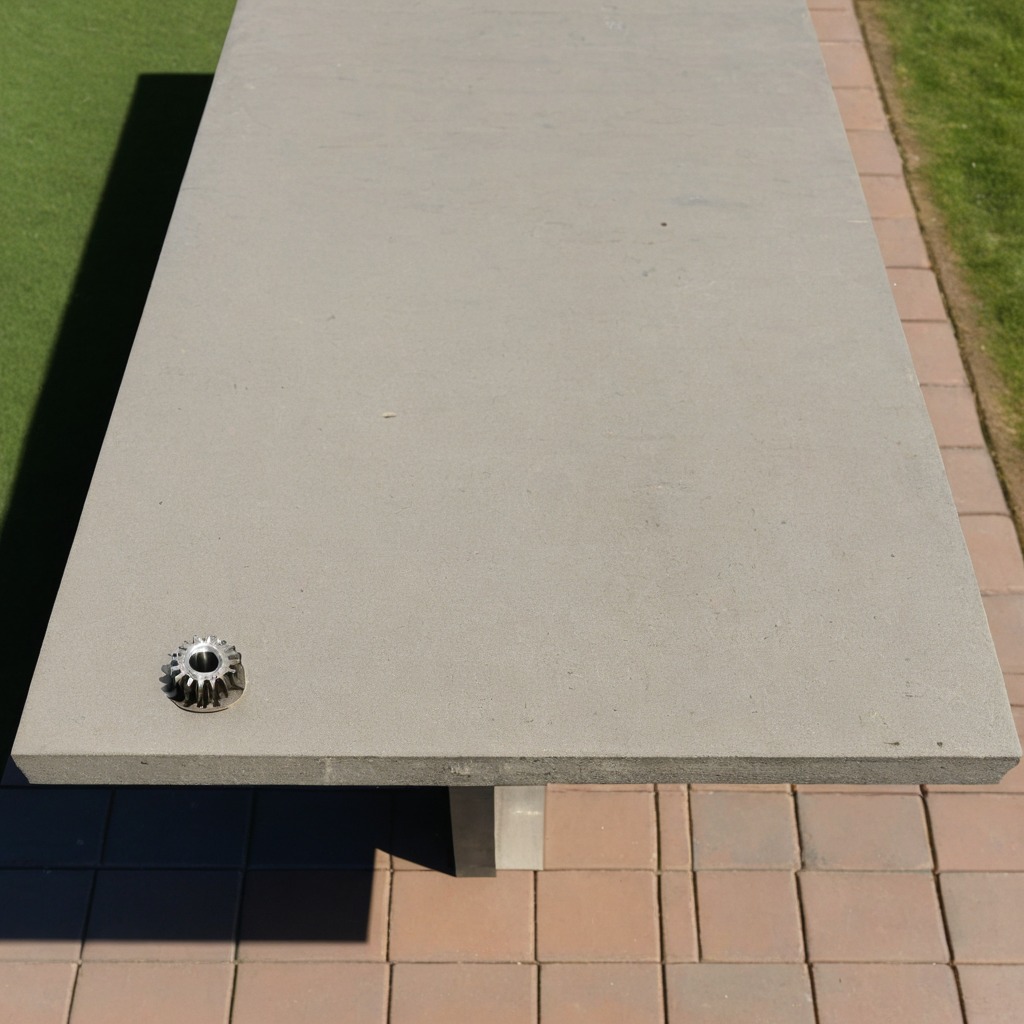
A steel gear with teeth lies on an isolated clean organized concrete workbench in an outdoor bricklaying area afternoon light very sunny completely empty